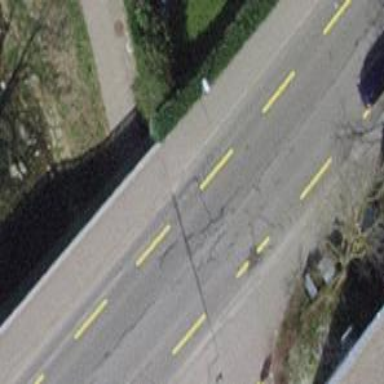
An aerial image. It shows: Tertiary road with asphalt surface crossing bridge. The road has sidewalks on both sides and dedicated cycle lanes.